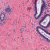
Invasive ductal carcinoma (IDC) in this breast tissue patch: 0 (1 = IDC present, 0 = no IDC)